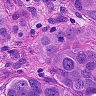
Metastatic tissue present: yes